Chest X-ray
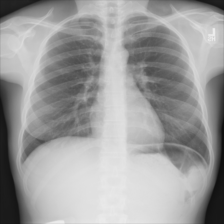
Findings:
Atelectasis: negative
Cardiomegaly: negative
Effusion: negative
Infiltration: negative
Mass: negative
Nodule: negative
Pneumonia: negative
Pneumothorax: negative
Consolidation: negative
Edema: negative
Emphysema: negative
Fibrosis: negative
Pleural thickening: negative
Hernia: negative